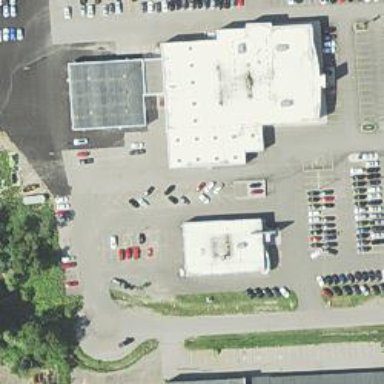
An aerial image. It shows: Retail area.